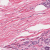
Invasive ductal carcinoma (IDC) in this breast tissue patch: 0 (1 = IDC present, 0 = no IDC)